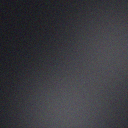
Screen state: off